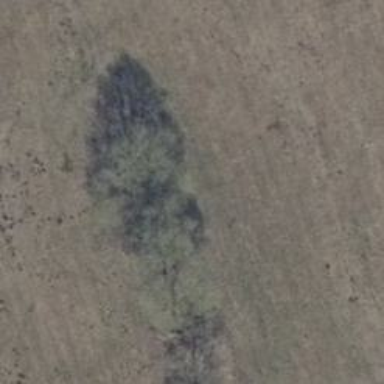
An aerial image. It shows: Row of deciduous broadleaved trees.